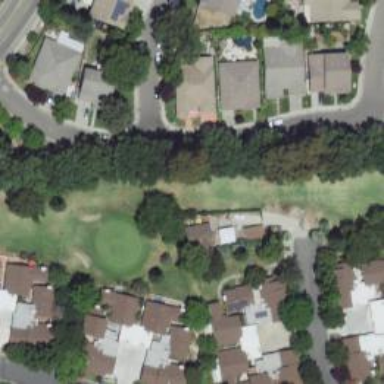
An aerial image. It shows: Golf tee.